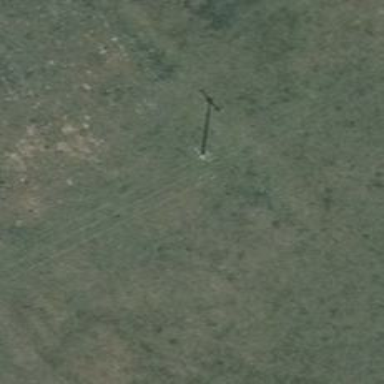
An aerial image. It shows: Minor power line.